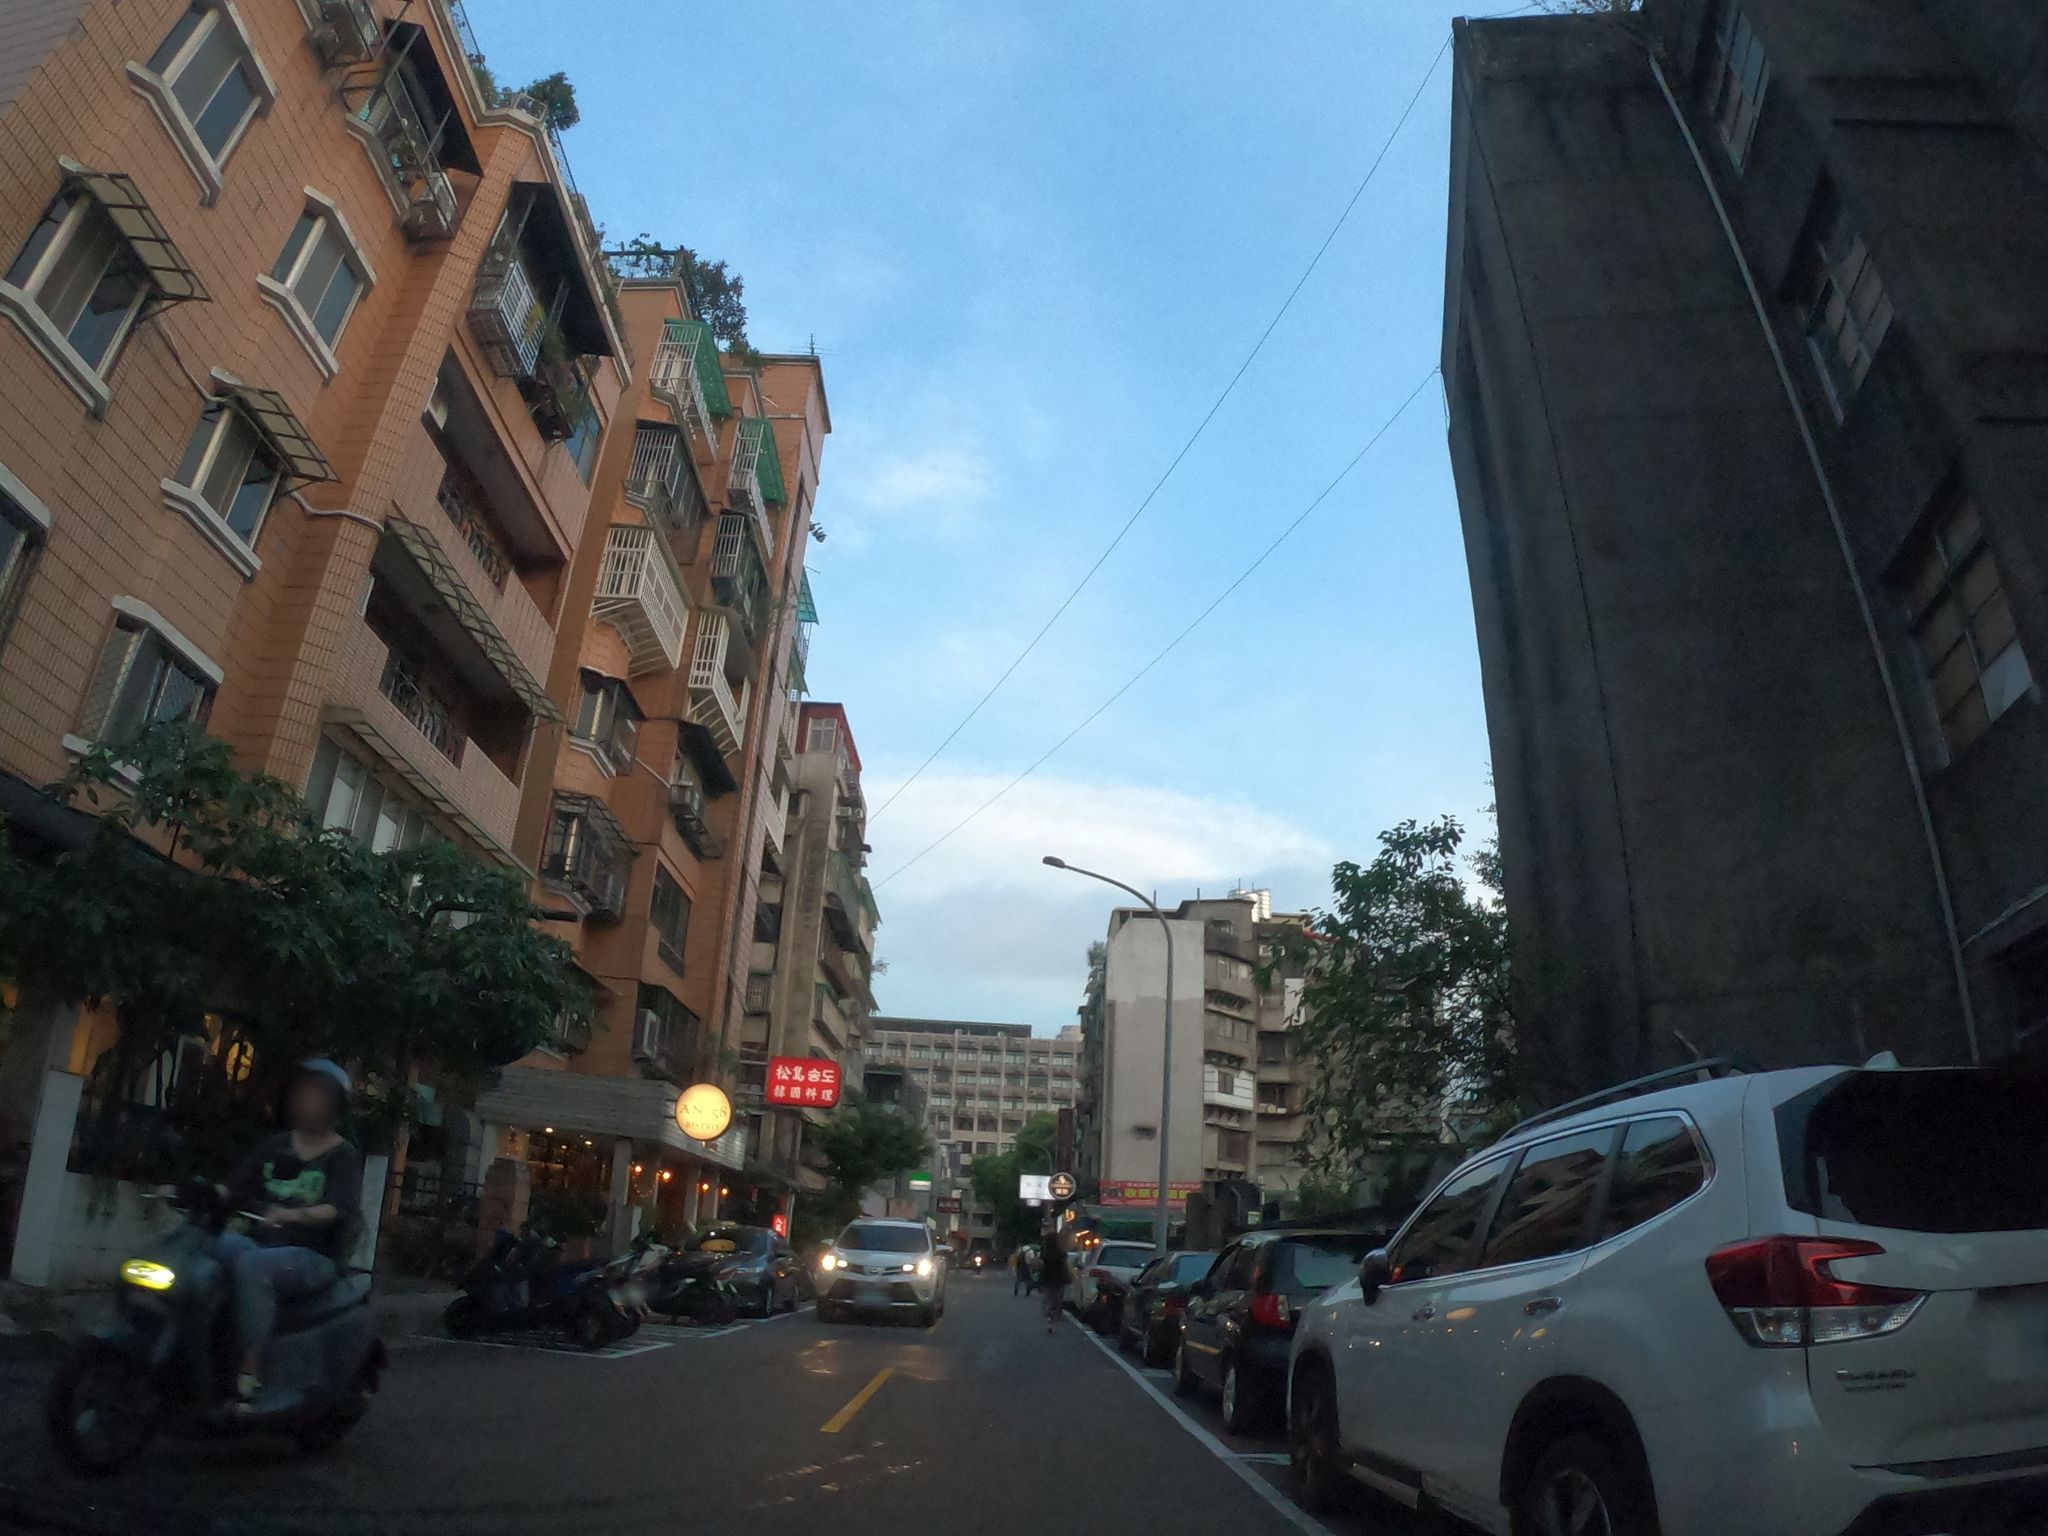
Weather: clear
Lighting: dusk/dawn
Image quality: good
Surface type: driving surface
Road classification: service
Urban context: urban centre
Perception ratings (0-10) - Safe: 3.6, Lively: 9.02, Beautiful: 3.48, Boring: 0.95, Depressing: 5.17, Wealthy: 8.75